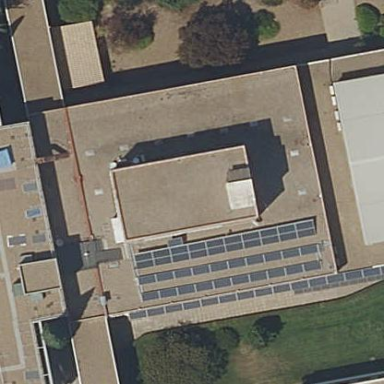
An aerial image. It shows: Part of university building with flat concrete roof.